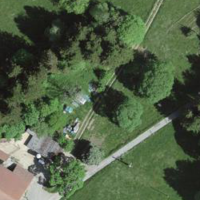
EUNIS habitat code: 52
Species observed at this site:
Milvus milvus
Motacilla alba
Buteo buteo
Corvus corax
Parus major